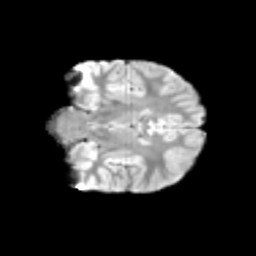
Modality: T2w
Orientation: coronal
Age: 11
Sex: male
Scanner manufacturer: siemens
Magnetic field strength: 3 T
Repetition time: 3.8 s
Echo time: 0.07 s